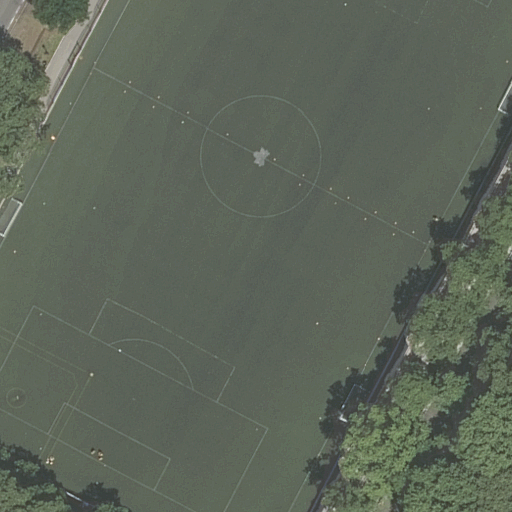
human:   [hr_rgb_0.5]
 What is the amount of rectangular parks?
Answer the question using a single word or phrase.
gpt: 1

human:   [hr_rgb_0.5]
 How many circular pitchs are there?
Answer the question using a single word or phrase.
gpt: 0

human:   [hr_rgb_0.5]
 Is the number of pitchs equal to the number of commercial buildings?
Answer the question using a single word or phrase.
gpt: no

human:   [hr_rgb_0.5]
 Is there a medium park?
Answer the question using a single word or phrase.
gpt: no

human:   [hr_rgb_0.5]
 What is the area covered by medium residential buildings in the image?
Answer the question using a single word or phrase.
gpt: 0m2

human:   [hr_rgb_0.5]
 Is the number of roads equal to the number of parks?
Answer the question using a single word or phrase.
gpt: yes

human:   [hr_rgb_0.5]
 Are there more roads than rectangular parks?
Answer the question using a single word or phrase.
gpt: no

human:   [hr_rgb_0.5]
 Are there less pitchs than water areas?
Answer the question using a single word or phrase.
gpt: no

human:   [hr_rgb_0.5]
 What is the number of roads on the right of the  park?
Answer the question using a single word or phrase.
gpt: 1

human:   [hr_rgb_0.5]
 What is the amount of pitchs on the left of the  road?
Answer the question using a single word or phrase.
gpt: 0

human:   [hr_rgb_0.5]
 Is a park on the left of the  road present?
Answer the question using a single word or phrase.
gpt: yes

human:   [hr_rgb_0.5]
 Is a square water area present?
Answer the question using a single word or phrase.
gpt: no

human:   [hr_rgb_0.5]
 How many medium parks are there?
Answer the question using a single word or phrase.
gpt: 0

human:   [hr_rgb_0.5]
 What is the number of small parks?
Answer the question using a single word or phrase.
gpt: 0

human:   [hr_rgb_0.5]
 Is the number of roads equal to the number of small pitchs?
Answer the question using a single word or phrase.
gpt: no

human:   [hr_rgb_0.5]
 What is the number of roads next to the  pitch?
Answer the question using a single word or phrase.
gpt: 1

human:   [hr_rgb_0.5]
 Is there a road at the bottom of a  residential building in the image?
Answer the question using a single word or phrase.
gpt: no

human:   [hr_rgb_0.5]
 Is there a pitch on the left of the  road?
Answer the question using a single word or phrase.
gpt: no

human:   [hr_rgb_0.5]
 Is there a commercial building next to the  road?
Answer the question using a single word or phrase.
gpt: no

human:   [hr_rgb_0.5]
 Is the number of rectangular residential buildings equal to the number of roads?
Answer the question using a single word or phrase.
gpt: no

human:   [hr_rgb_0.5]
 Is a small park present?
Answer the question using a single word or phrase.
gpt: no

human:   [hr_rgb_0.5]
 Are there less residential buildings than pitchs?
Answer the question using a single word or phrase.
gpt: yes

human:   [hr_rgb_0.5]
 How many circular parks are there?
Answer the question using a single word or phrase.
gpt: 0

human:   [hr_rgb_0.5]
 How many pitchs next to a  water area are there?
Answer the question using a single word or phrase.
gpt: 0

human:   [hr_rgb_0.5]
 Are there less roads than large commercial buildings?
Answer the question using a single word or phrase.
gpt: no

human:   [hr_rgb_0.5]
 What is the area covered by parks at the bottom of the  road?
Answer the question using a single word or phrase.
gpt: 10636m2

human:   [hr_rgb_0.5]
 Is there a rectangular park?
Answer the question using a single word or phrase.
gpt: yes

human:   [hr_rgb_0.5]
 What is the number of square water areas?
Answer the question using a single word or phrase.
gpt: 0

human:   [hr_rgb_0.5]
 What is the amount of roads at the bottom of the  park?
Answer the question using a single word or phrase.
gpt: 0

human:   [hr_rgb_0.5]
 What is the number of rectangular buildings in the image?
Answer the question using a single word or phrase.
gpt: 0

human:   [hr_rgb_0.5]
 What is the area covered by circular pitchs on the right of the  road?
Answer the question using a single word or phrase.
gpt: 0m2

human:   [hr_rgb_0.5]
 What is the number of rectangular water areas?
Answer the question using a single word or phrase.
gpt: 0

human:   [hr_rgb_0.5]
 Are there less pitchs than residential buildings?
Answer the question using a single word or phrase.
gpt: no

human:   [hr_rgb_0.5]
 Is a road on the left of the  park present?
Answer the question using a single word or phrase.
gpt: no

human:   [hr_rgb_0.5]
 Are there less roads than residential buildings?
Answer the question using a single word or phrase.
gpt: no

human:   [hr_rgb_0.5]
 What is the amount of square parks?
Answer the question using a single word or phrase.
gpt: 0